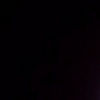
Label: space